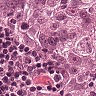
Metastatic tissue present: yes